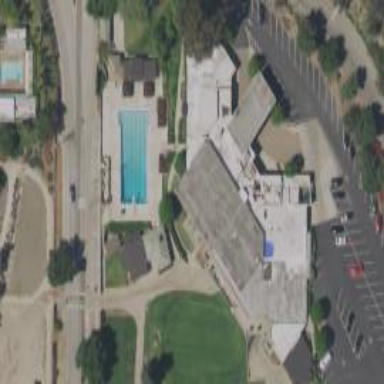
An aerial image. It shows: Building near golf course.